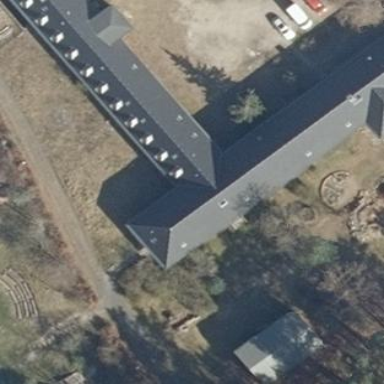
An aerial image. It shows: School building that also serves as community center with hostel for tourists.